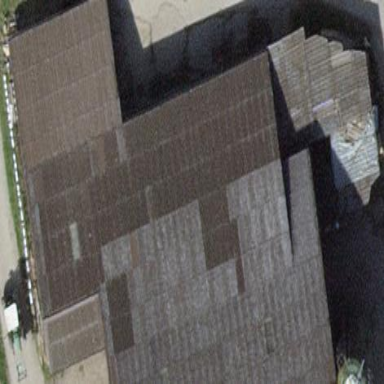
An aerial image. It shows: Building with tile roof.